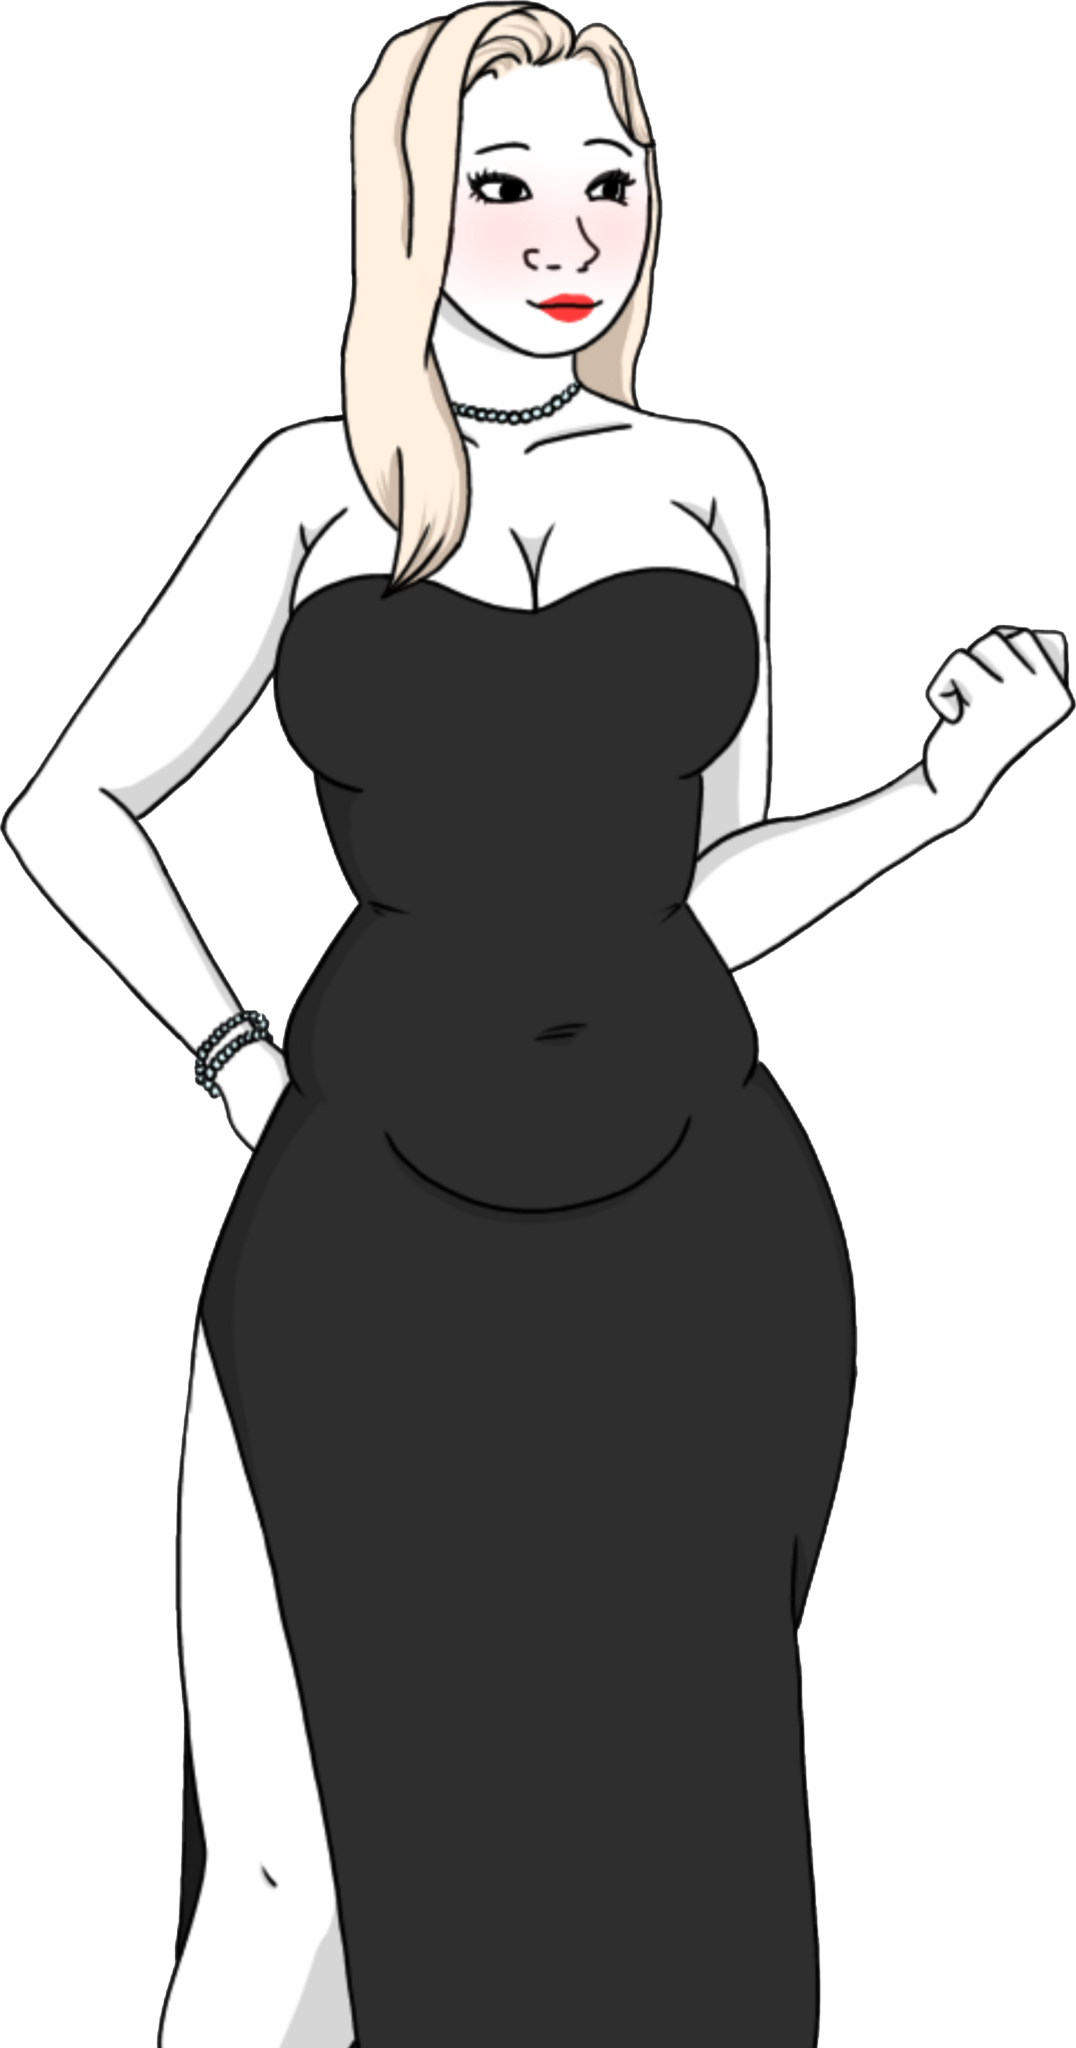
Label: 5_Trad_Wife